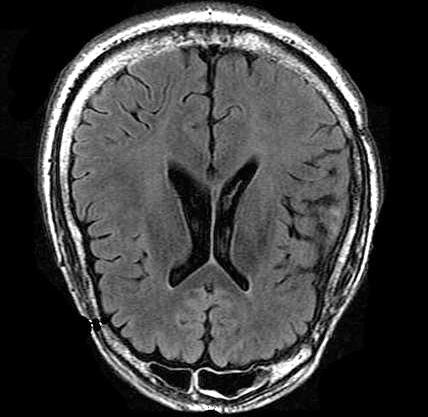
Label: notumor